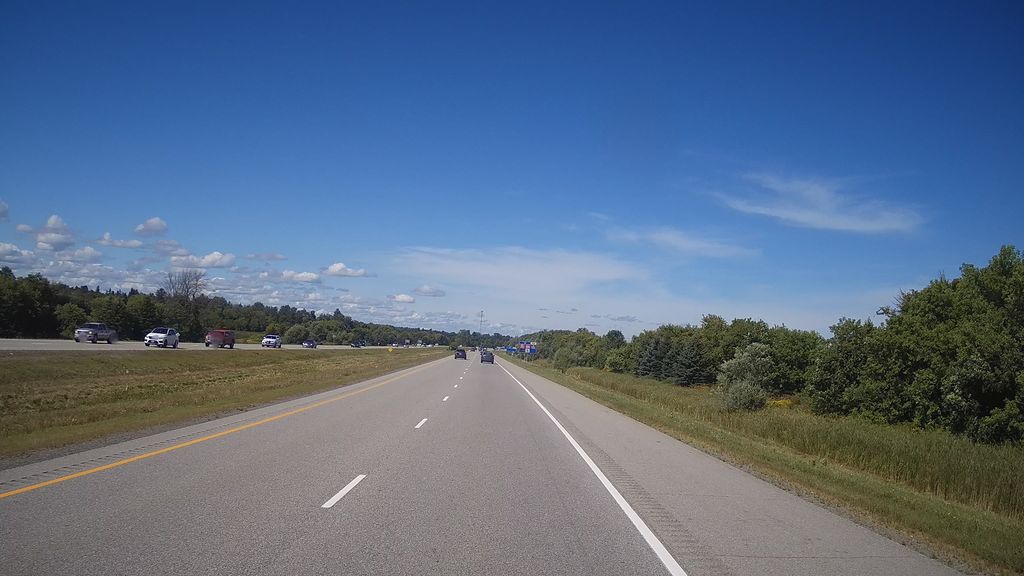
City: ottawa-gatineau